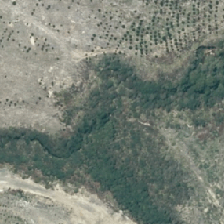
Land cover: herbaceous_freshwater_vege